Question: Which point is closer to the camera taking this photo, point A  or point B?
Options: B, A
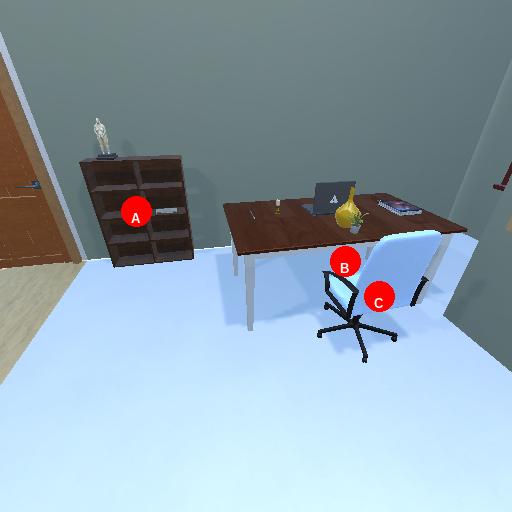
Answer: B